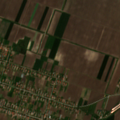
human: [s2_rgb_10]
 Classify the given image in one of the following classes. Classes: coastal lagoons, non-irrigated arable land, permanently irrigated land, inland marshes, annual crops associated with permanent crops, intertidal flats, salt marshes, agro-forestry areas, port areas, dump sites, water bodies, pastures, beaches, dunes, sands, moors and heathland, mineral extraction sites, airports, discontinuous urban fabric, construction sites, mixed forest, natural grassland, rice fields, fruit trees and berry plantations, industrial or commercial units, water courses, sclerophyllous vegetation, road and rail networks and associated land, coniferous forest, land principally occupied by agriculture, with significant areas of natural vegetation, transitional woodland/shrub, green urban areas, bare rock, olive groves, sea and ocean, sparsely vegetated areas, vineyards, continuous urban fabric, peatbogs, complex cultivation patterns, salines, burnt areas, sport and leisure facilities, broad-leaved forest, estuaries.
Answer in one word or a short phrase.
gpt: discontinuous urban fabric, non-irrigated arable land